Interaction volume radius: 5 \u00c5
Interaction volume height: 40 \u00c5
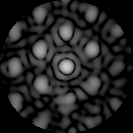
Disorder parameter: 0.4567